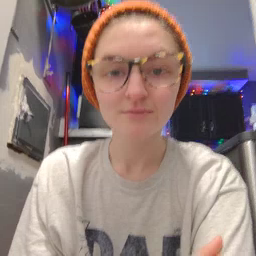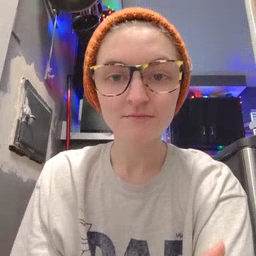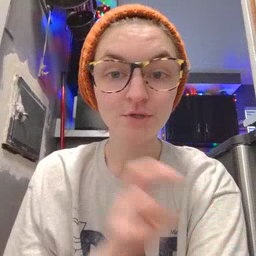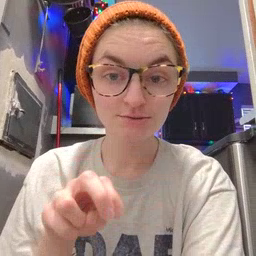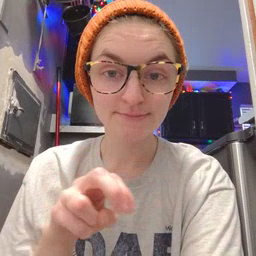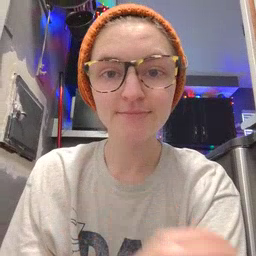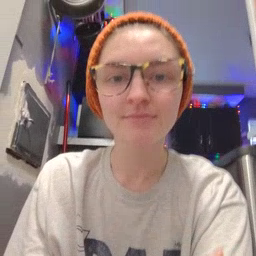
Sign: chair